Question: This is my Database structure, One-to-One mapping in MySQL:

This is my java file:
'''
public class Employee {
private EmployeeDetail empdetail;
private String firstname;
private String lastname;
// getters and setters
}
public class EmployeeDetail {
private Employee employee ;
private int employee_id;
private String street;
private String city;
private String state;
private String country;
// getters and setters
}
'''
This is my mapping file:
'''
<hibernate-mapping>
<class name="Employee" table="employee">
<id name="employee_id" type="java.lang.Integer" column="employee_id">
<generator class="assigned" />
</id>
<one-to-one name="empdetail" class="EmployeeDetail"
cascade="all"></one-to-one>
<property name="firstname" type="java.lang.String" column="firstname" />
<property name="lastname" type="java.lang.String" column="lastname" />
</class>
<class name="EmployeeDetail" table="employeedetail">
<id name="employee_id" type="java.lang.Integer" column="employee_id">
<generator class="foreign">
<param name="property">employee</param>
</generator>
</id>
<one-to-one name="employee" class="Employee"
cascade="save-update"></one-to-one>
<property name="street" type="java.lang.String" column="street" />
<property name="city" type="java.lang.String" column="city" />
<property name="state" type="java.lang.String" column="state" />
<property name="country" type="java.lang.String" column="country" />
</class>
</hibernate-mapping>
'''
This is my client program:
'''
Session session = factory.openSession();
Transaction tx = session.beginTransaction();
EmployeeDetail edetail = new EmployeeDetail();
edetail.setCity("Hyd");
edetail.setCountry("India");
edetail.setEmployee_id(222);
edetail.setState("Andhra Pradesh");
Employee employee = new Employee();
employee.setEmployee_id(222);
employee.setFirstname("Pavan");
employee.setLastname("Jaooi");
employee.setEmpdetail(edetail);
session.merge(employee);
tx.commit();
session.close();
factory.close();
'''
This is the exception I am getting:
'''
INFO: Not binding factory to JNDI, no JNDI name configured
Hibernate: select employee0_.employee_id as employee1_0_1_, employee0_.firstname as firstname0_1_, employee0_.lastname as lastname0_1_, employeede1_.employee_id as employee1_1_0_, employeede1_.street as street1_0_, employeede1_.city as city1_0_, employeede1_.state as state1_0_, employeede1_.country as country1_0_ from employee employee0_ left outer join employeedetail employeede1_ on employee0_.employee_id=employeede1_.employee_id where employee0_.employee_id=?
Hibernate: select employeede0_.employee_id as employee1_1_0_, employeede0_.street as street1_0_, employeede0_.city as city1_0_, employeede0_.state as state1_0_, employeede0_.country as country1_0_ from employeedetail employeede0_ where employeede0_.employee_id=?
Exception in thread "main" org.hibernate.id.IdentifierGenerationException: attempted to assign id from null one-to-one property: employee
at org.hibernate.id.ForeignGenerator.generate(ForeignGenerator.java:44)
at org.hibernate.event.def.AbstractSaveEventListener.saveWithGeneratedId(AbstractSaveEventListener.java:99)
at org.hibernate.event.def.DefaultMergeEventListener.entityIsTransient(DefaultMergeEventListener.java:186)
at org.hibernate.event.def.DefaultMergeEventListener.entityIsDetached(DefaultMergeEventListener.java:240)
at org.hibernate.event.def.DefaultMergeEventListener.onMerge(DefaultMergeEventListener.java:120)
at org.hibernate.impl.SessionImpl.fireMerge(SessionImpl.java:687)
at org.hibernate.impl.SessionImpl.merge(SessionImpl.java:669)
at org.hibernate.engine.CascadingAction$6.cascade(CascadingAction.java:245)
at org.hibernate.engine.Cascade.cascadeToOne(Cascade.java:268)
at org.hibernate.engine.Cascade.cascadeAssociation(Cascade.java:216)
at org.hibernate.engine.Cascade.cascadeProperty(Cascade.java:169)
at org.hibernate.engine.Cascade.cascade(Cascade.java:130)
at org.hibernate.event.def.AbstractSaveEventListener.cascadeAfterSave(AbstractSaveEventListener.java:456)
at org.hibernate.event.def.DefaultMergeEventListener.entityIsTransient(DefaultMergeEventListener.java:194)
at org.hibernate.event.def.DefaultMergeEventListener.entityIsDetached(DefaultMergeEventListener.java:240)
at org.hibernate.event.def.DefaultMergeEventListener.onMerge(DefaultMergeEventListener.java:120)
at org.hibernate.event.def.DefaultMergeEventListener.onMerge(DefaultMergeEventListener.java:53)
at org.hibernate.impl.SessionImpl.fireMerge(SessionImpl.java:677)
at org.hibernate.impl.SessionImpl.merge(SessionImpl.java:661)
at org.hibernate.impl.SessionImpl.merge(SessionImpl.java:665)
at CustomerClient.main(CustomerClient.java:31)
'''
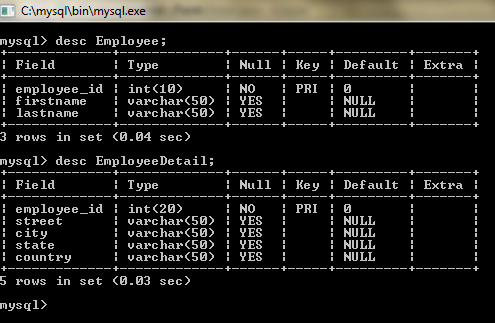
Answer: You told Hibernate to generate the EmployeeDetail ID from the ID of its 'employee' property, but you never initialized this property.
Add 'edetail.setEmployee(employee);' to your code.